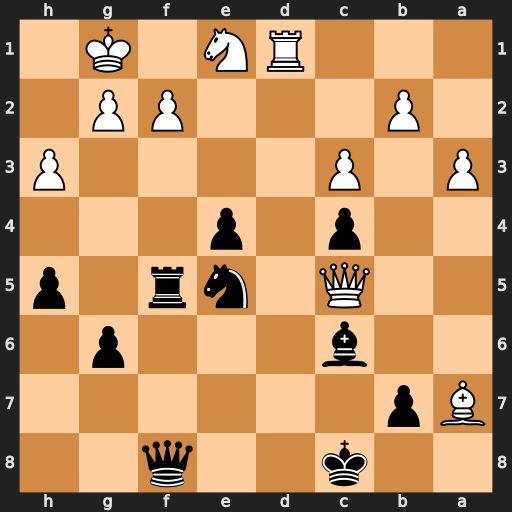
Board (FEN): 2k2q2/Bp6/2b3p1/2Q1nr1p/2p1p3/P1P4P/1P3PP1/3RN1K1
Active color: b
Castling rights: -
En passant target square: -
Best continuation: Nf3+ Nxf3 Rxc5 Bxc5 Qxc5